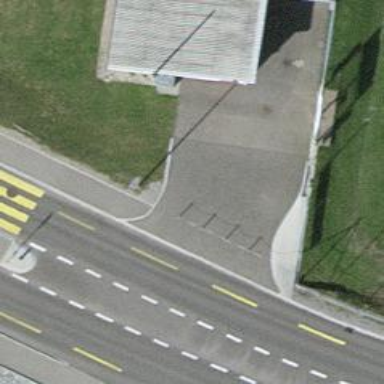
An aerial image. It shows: Asphalt sidewalk along the footway.